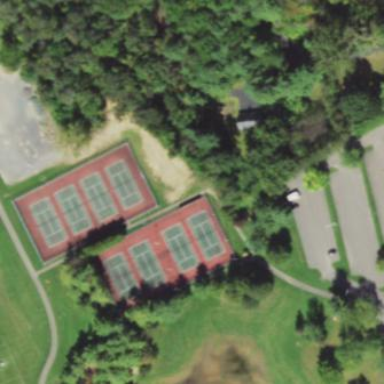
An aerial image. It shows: Tennis court on pitch.